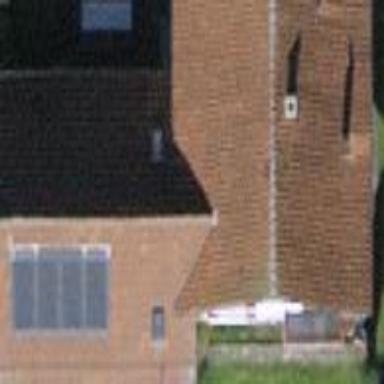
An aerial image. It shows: Detached building with gabled roof.